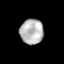
Tissue: prostate
Cell type: T cells
Senescence score: 0.3393
Nuclear area (px): 570
Mean DAPI intensity: 183.614